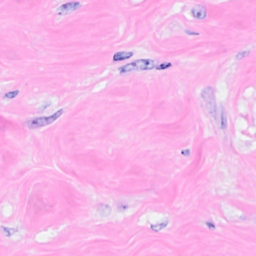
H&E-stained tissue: Breast